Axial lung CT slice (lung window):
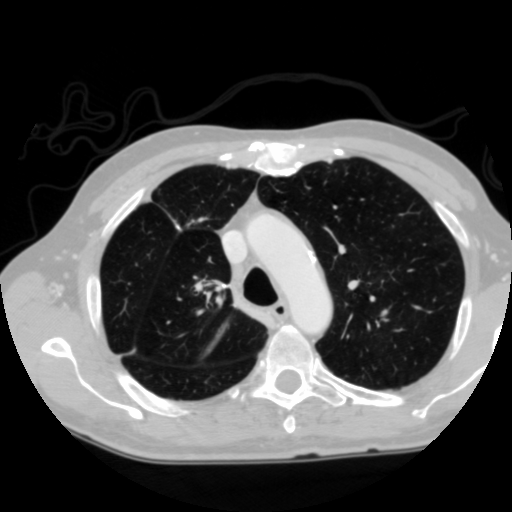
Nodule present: no